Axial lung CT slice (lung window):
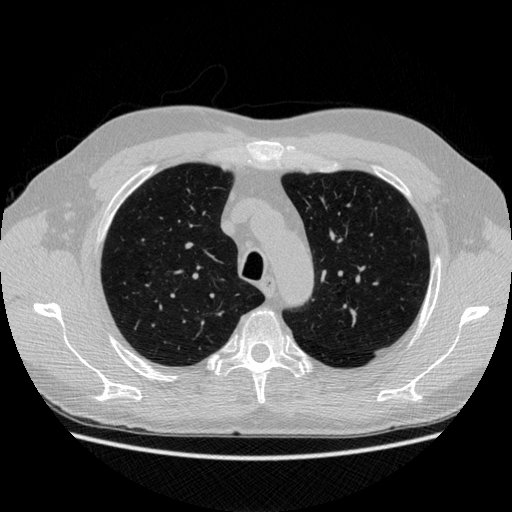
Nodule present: no